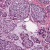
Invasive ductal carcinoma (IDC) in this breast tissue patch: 1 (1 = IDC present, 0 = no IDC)